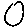
Label: circle